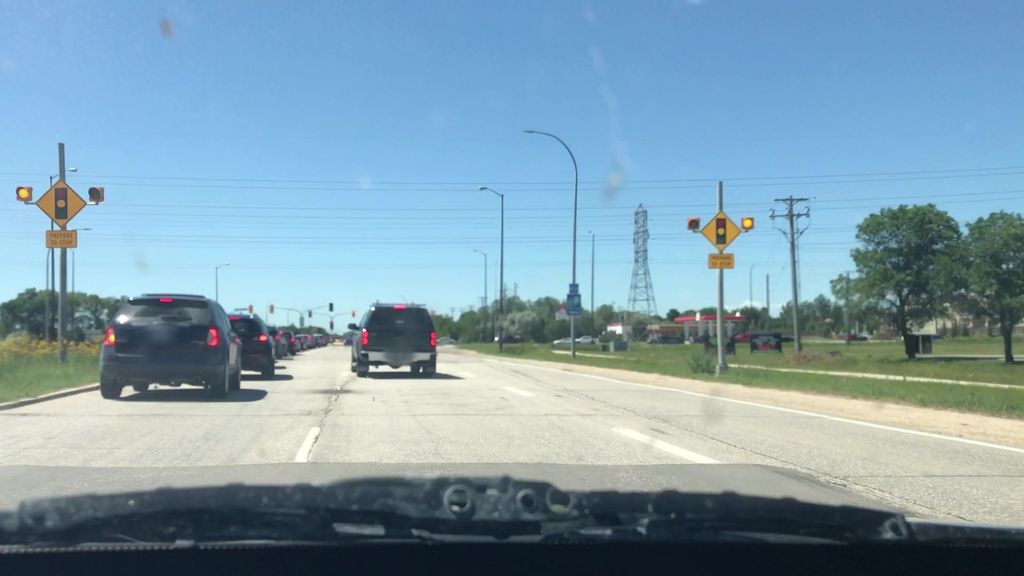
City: winnipeg